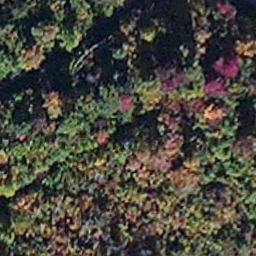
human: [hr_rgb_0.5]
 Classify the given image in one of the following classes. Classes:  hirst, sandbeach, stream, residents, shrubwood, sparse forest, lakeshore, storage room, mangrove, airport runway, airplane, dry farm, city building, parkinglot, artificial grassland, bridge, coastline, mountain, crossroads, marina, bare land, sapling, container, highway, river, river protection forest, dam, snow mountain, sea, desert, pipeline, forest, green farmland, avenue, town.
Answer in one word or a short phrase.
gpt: mangrove